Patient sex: M
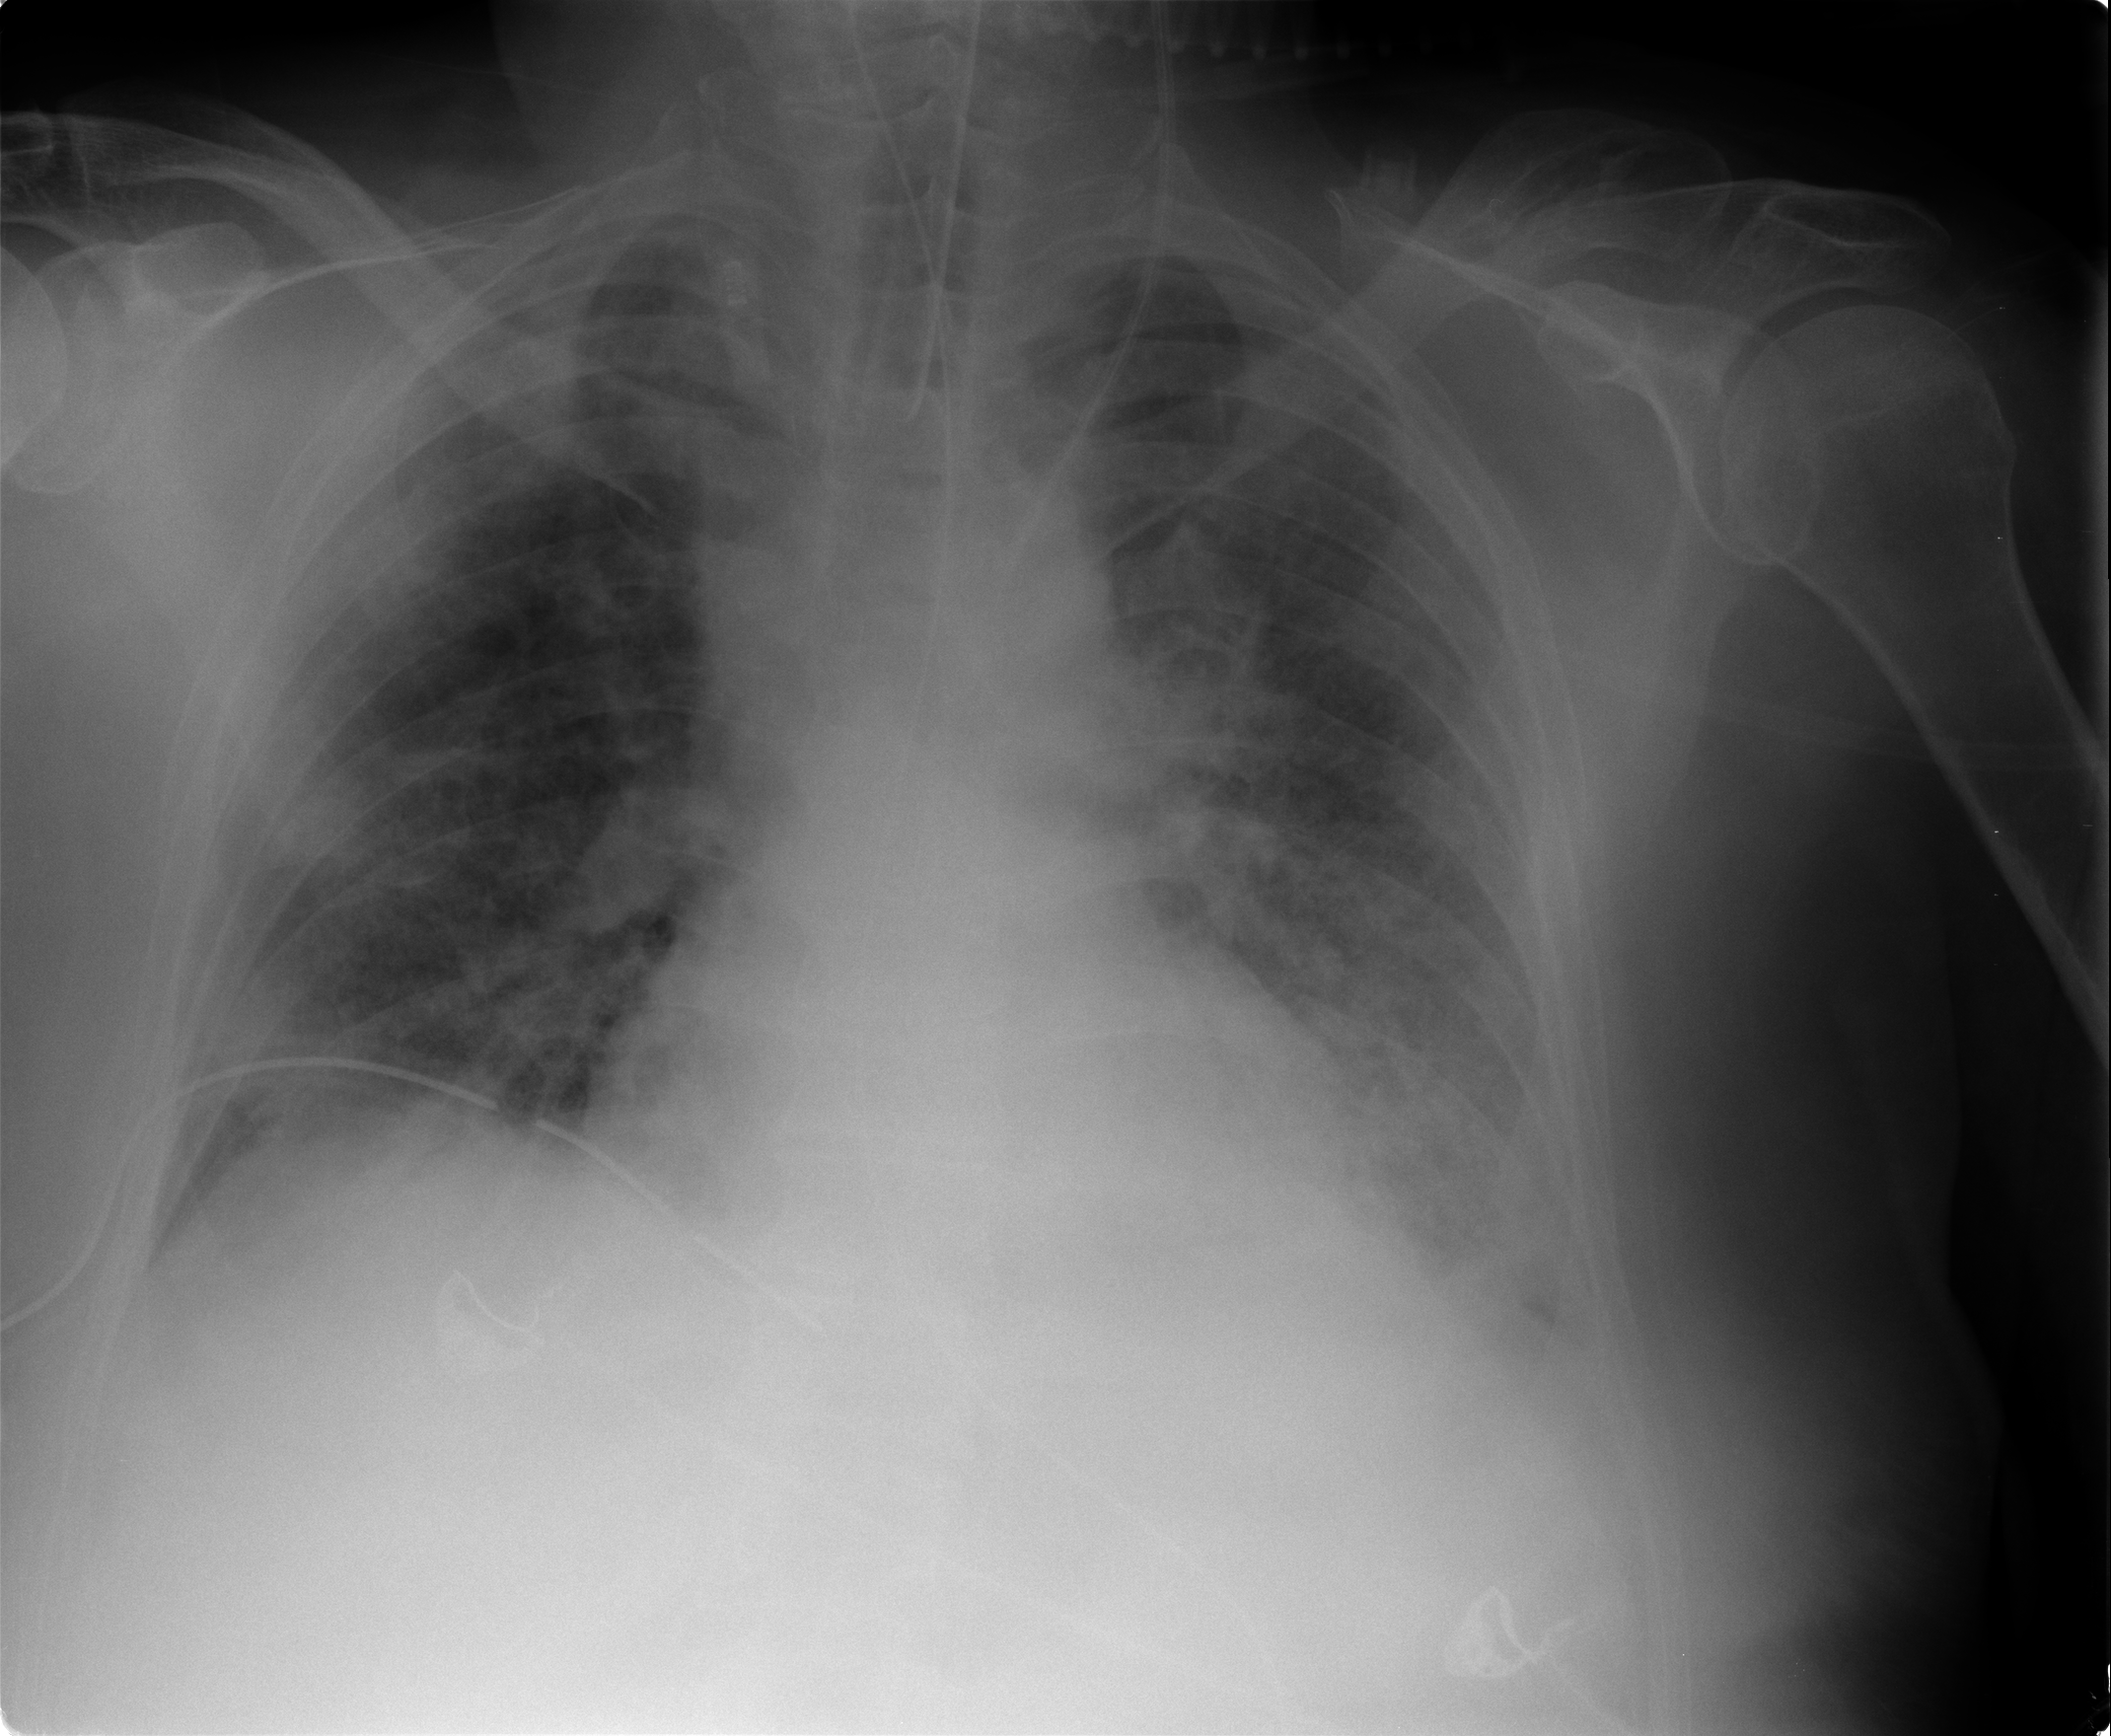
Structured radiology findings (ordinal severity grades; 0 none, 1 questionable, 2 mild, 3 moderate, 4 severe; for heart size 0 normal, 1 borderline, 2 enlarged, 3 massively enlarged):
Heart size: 0
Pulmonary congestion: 2
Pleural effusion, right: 2
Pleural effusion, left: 2
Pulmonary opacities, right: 3
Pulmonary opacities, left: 3
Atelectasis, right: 2
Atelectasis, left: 2